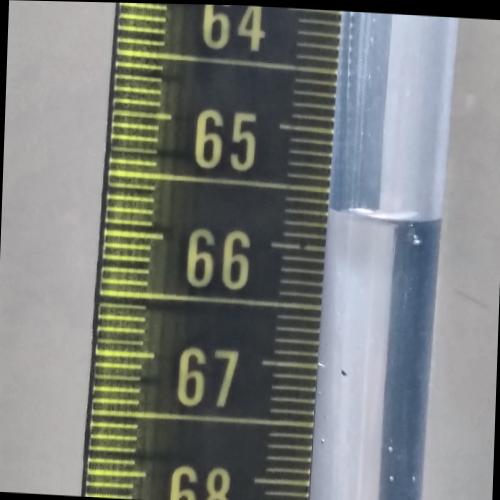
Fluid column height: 65.7 cm